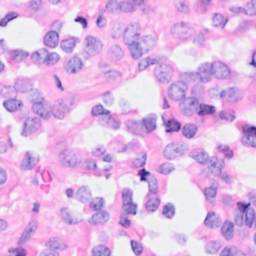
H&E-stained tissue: Breast